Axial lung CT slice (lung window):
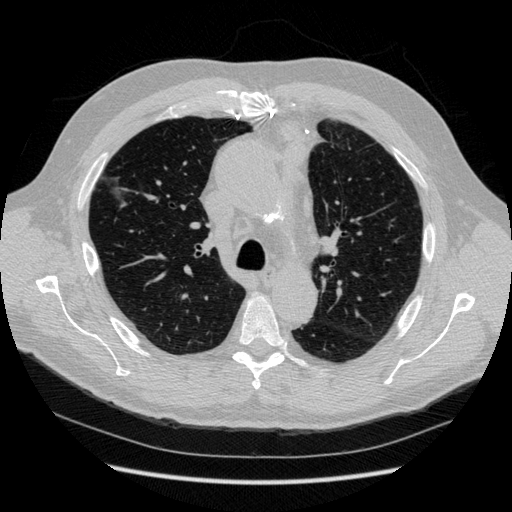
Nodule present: yes
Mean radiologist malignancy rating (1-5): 3